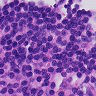
Metastatic tissue present: no